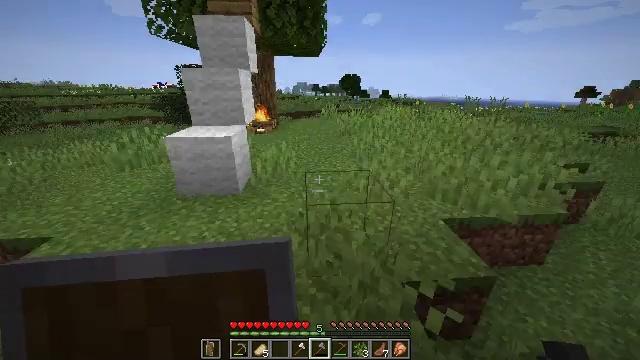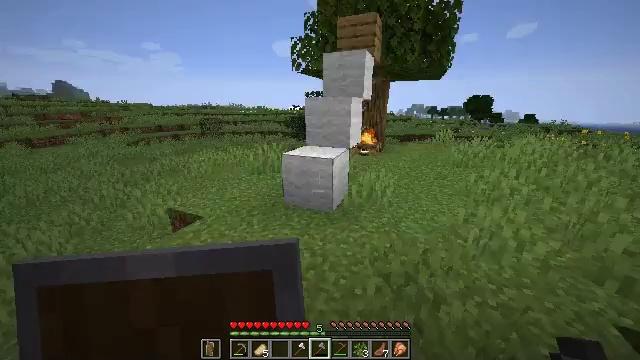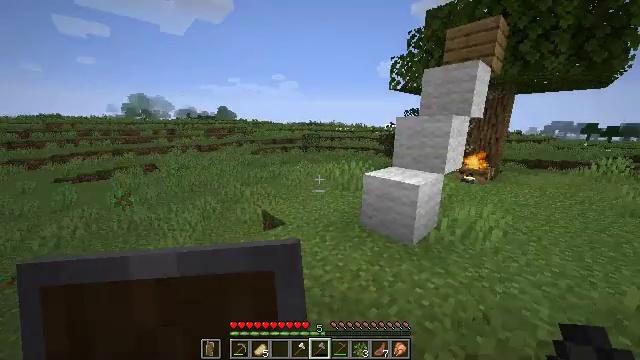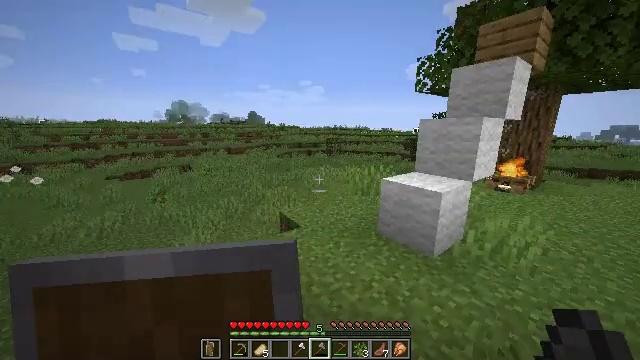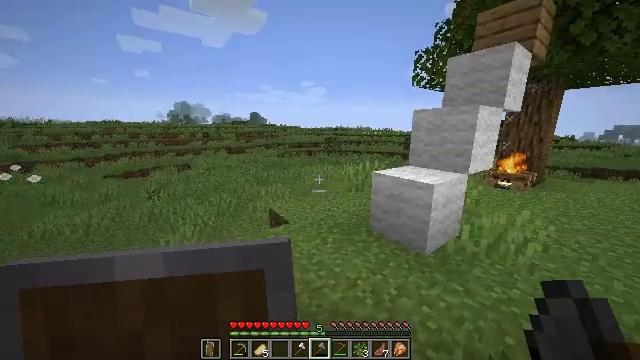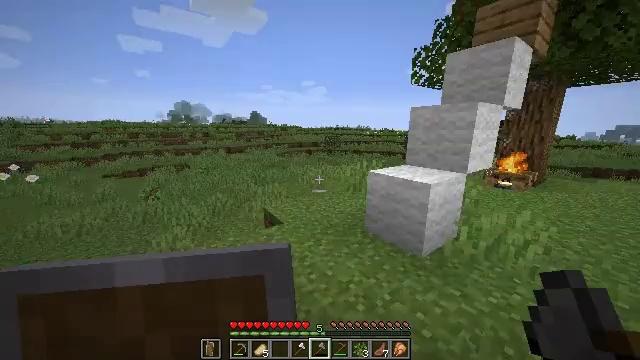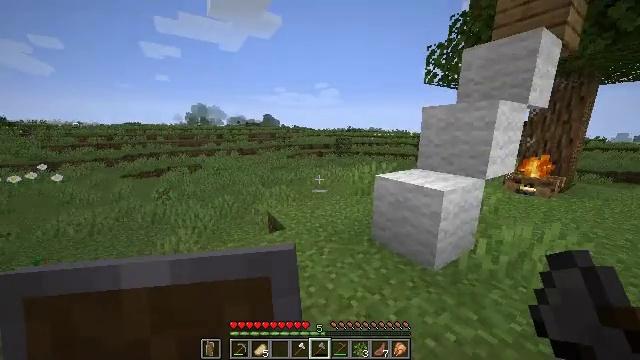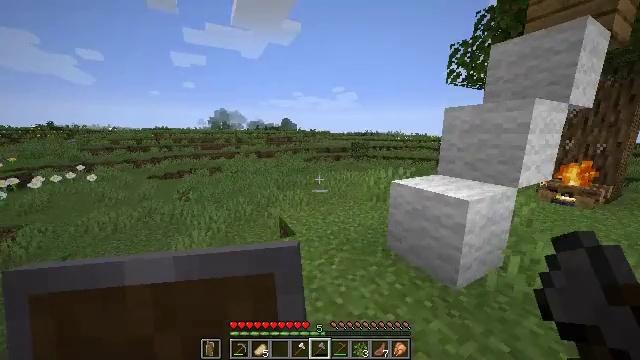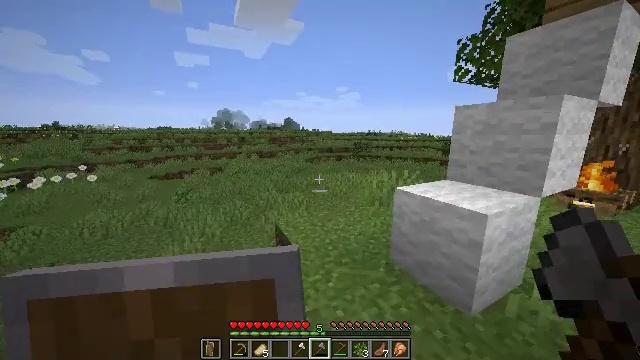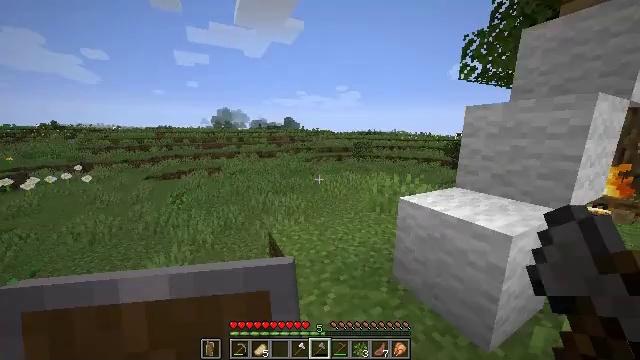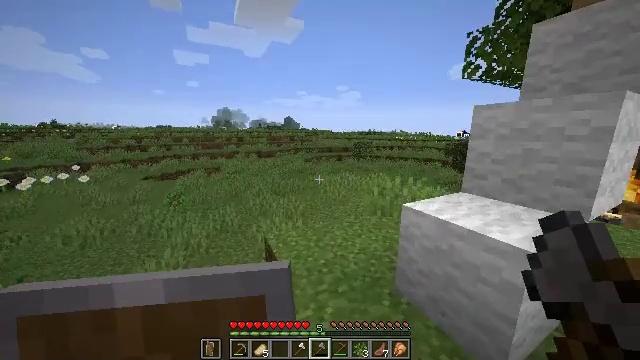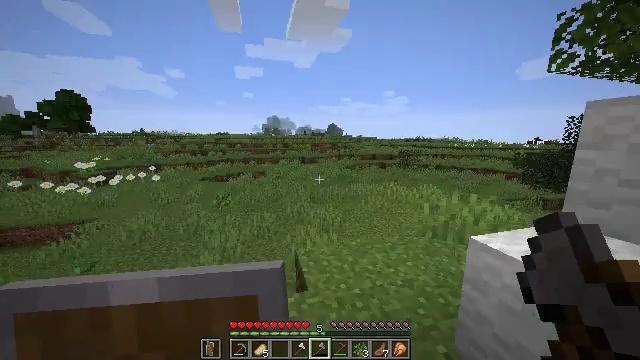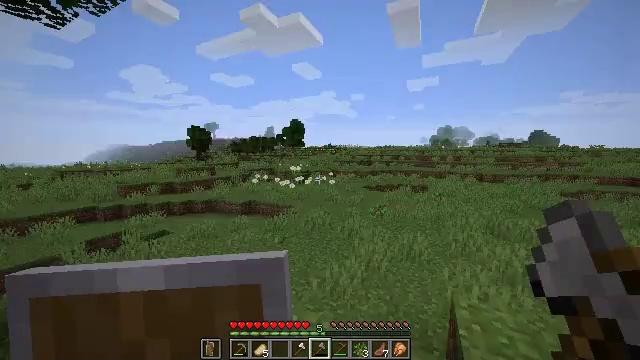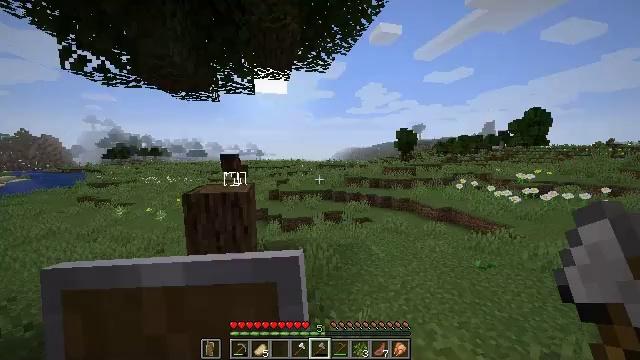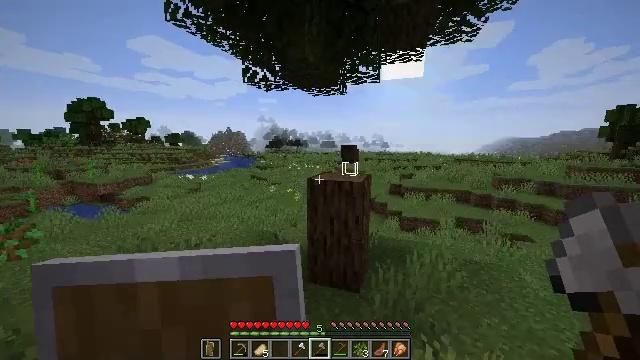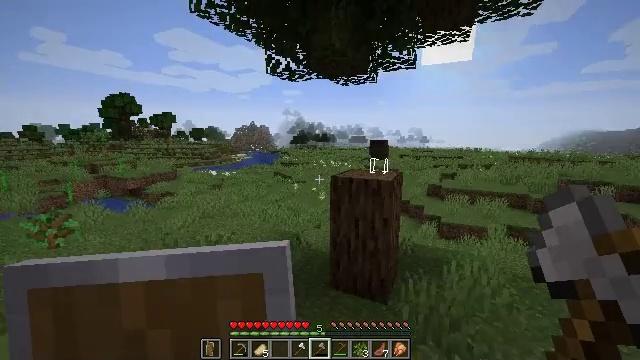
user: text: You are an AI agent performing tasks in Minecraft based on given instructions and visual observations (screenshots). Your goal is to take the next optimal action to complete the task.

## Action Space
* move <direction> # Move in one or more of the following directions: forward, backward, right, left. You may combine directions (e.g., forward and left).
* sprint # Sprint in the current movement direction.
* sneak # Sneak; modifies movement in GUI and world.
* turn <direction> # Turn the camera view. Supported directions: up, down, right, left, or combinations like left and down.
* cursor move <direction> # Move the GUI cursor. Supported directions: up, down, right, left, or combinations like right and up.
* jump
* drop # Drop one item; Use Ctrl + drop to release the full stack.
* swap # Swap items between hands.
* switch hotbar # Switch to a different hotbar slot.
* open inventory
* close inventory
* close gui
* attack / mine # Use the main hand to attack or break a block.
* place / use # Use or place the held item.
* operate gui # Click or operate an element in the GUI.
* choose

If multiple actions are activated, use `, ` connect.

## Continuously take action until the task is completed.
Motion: motion action
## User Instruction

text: Cut down the tree and harvest oak logs.
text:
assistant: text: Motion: move forward, sprint, turn left and up, jump
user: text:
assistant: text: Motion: move forward, sprint, turn left and up, jump
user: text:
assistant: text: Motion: move forward, sprint, turn left and up
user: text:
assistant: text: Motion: move forward, sprint
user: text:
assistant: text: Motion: move forward, sprint
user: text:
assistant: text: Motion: move forward, sprint, turn left
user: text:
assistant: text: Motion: move forward, turn left
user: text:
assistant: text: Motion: move forward
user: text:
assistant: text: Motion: move forward
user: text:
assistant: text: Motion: move forward
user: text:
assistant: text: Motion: move forward, turn left and up
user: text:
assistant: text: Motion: move forward, turn left and up
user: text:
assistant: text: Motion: turn left
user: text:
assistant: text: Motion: turn left and down
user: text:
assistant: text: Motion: turn left
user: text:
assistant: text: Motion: turn left
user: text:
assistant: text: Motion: no_op
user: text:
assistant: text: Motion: no_op
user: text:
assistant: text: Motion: move back
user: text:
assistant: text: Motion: move back
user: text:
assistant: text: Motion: move back
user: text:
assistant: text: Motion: move back
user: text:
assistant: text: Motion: move back, turn right
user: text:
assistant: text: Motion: move back, turn right
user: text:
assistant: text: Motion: move back, turn right and down
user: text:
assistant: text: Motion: move back
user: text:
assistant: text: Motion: no_op
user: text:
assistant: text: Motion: no_op
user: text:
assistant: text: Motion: no_op
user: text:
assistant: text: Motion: turn left